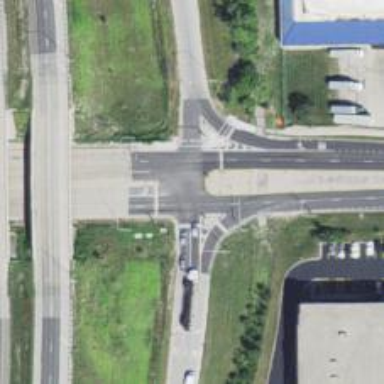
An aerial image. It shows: Trunk link highway.